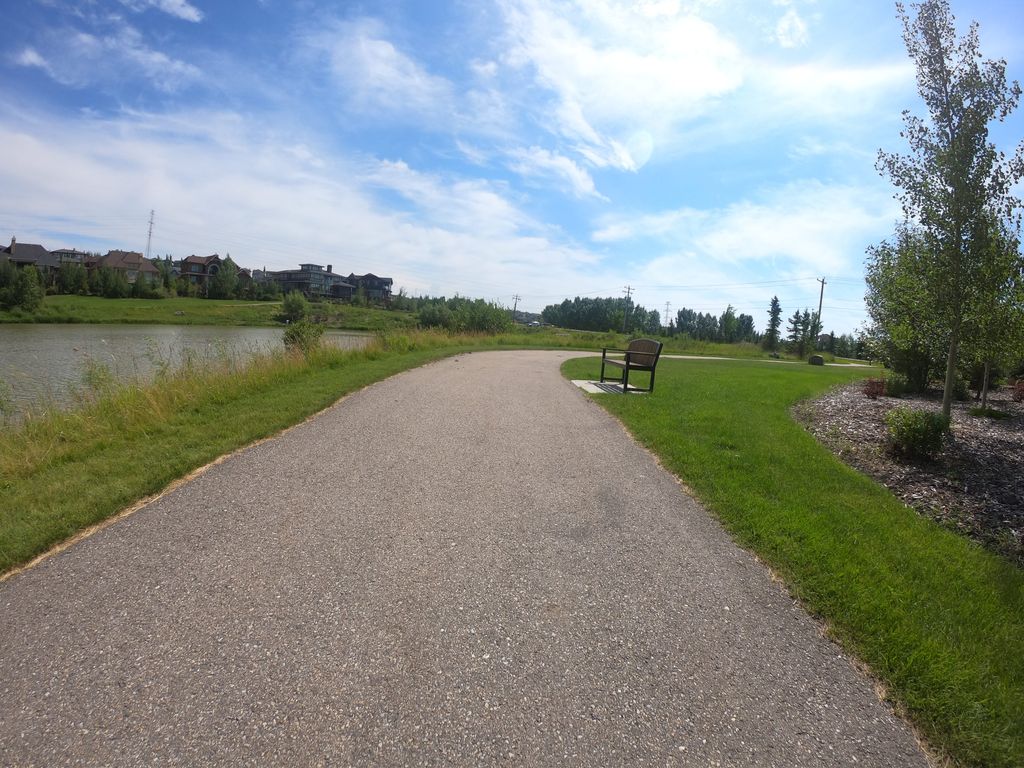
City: calgary